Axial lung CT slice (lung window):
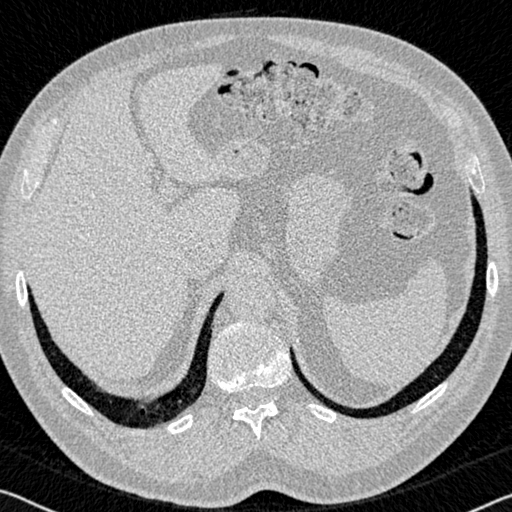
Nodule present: no